CT reconstruction: convct
Segmentation target: spine
Patient: M, age 55
ISS stage: Stage 2
Metal implant: no
Axial slice:
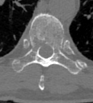
Sagittal slice:
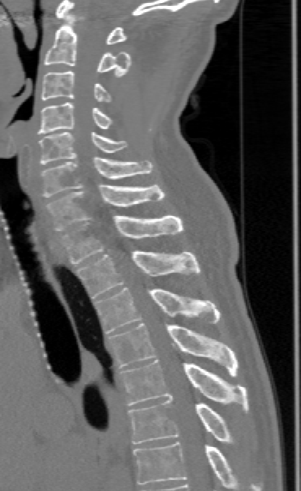